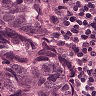
Metastatic tissue present: yes